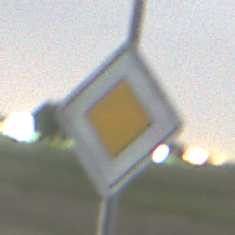
Verkehrszeichen: Vorfahrtsstrasse
Umgebung: Outdoor, Nature
Tageszeit: Night
Wetter: Overcast
Licht: Artificial
Jahreszeit: NotSpecified
Kontrast: LowContrast